Question: I will really appreciate your help if anyone can advise me how to separate the given data shown in the image into separate columns. I have tried using fixed length but you can separate the first 2 to 3 numbers correctly into the columns but the 4th, 5th onwards will not be able to separate into the columns properly. I even tried redadusting the break line but the breakline moves when you go beyond 4th and 5th column and you cannot let the complete phone number to place in the single column. I tried several VBA techniques too but none works.
Thanks for your help.

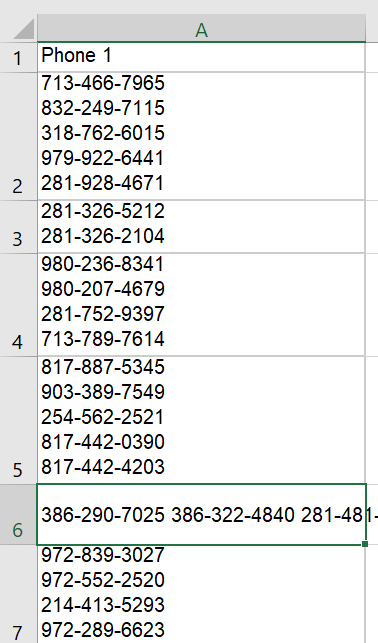
Answer: # Como 2.1 feat. the Non-Printables
I used one of my <URL>.
'''
'With Source
'.Title: Excel formula or SQL script that would put bulk text
' into individual cell
'.Type: Question
'.URL: https://stackoverflow.com/questions/52852141/excel-formula-or-sql-script-that-would-put-bulk-text-into-individual-cell
Option Explicit
'-------------------------------------------------------------------------------
Sub MultilineCellExtractor2() ' A work in progress
'-------------------------------------------------------------------------------
'Description
'Copies the contents of each cell of a specified COLUMN in a worksheet,
'skipping blank cells and converting multiple lines in cells each to a new
'cell, and returns the result in a COLUMN of a newly created worksheet.
'Arguments as constants
'cStrColumn
'The Column of the Initial Data in ThisWorkbook's ActiveSheet
'cStrColumnResult
'The Column of the Resulting Data in a Newly to be Created Worksheet
'cLoRow
'The First Row of the Resulting Data in the Newly Created Worksheet
'Returns
'A new worksheet with a column of the processed data.
'Usage
'Open the workbook to be processed. Go to VBE and insert a new module. Copy
'this script ('MultilineCellExtractor') and the function 'FirstNonPrintable'
'and paste them into the module. Edit the 'customize section' to fit your
'needs. Exit VBE and start the Run Macro Dialog (Play Button). DoubleClick or
'select 'MultilineCellExtractor' and click Run to execute.
'Remarks
'If there is no data in the column to be processed a message pops up (the only
'error handling done so far). If there are no multiline cells, the data is
'just copied while skipping the blanks.
'There can be no damage done using this script in the previously described way
'because the worksheet is only to be READ from, and the result is always
'pasted into a NEW worksheet.
'-------------------------------------------------------------------------------
'-- CUSTOMIZE BEGIN --------------------
Const cStrColumn As String = "A" 'Initial Data Column
Const cStrColumnResult As String = "A" 'Resulting Data Column
Const cLoRow As Long = 0 '0 to use the first row of the initial data range.
'-- CUSTOMIZE END ----------------------
'-------------------------------------------------------------------------------
Dim oRng As Range 'Initial Colum, Initial Range, Resulting Range
Dim arrRng As Variant 'Array Containing the Initial Data Range (Column)
Dim arrSplit As Variant 'Array Containing the Cell Lines
Dim arrData() As Variant 'Array Containing the Resulting Data Range (Column)
Dim loRow1 As Long 'First Row of the Initial Data Range (Column)
Dim loRow2 As Long 'Last Row of the Initial Data Range (Column)
Dim loRowResult As Long 'First Row of the Resulting Data Range (Column)
Dim loRng As Long 'Initial Array Rows Counter
Dim iSplit As Integer 'Multiline Cell Lines Counter
Dim loData As Long 'Resulting Array(Range) Rows Calculator and Counter
Dim strRng As String 'Initial Data Reader: Shortcut for arrRng(loRng, 1).
Dim str1 As String 'Debug String Writer
Dim lo1 As Long 'Debug String Array Data Counter
'-------------------------------------------------------------------------------
'Column of Initial Data
'Needed to calculate first and last rows of data.
Set oRng = ThisWorkbook.ActiveSheet.Range(cStrColumn & ":" & cStrColumn)
'First Row Containing Data
On Error Resume Next
loRow1 = oRng.Find(What:="*", After:=Cells(Rows.Count, cStrColumn), _
LookIn:=xlValues, LookAt:=xlPart, _
SearchOrder:=xlByRows, SearchDirection:=xlNext).Row
If Err Then
MsgBox "You have probably selected a column with no data."
GoTo ProcedureExit
End If
'Last Row Containing Data
loRow2 = oRng.Find(What:="*", After:=Cells(1, cStrColumn), _
LookIn:=xlValues, LookAt:=xlPart, _
SearchOrder:=xlByRows, SearchDirection:=xlPrevious).Row
'Calculate Initial Range
Set oRng = ThisWorkbook.ActiveSheet.Range(Cells(loRow1, cStrColumn), _
Cells(loRow2, cStrColumn))
' str1 = "Calculate Initial Range (Results):"
' str1 = str1 & vbCrLf & Space(2) & "loRow1 = " & loRow1
' str1 = str1 & vbCrLf & Space(2) & "loRow2 = " & loRow2
' str1 = str1 & vbCrLf & Space(2) & "oRng.Address: " & oRng.Address
' Debug.Print str1 & vbCrLf
'Paste range into array
arrRng = oRng
Set oRng = Nothing 'Release the variable, initial data is in arrRng.
' str1 = "arrRng Contents:"
' For lo1 = LBound(arrRng) To UBound(arrRng)
' str1 = str1 & vbCrLf & Space(2) & lo1 & ". " & arrRng(lo1, 1)
' Next
' Debug.Print str1 & vbCrLf
'-------------------------------------------------------------------------------
'Now arrays are taking over
'***
Dim iData As Integer
'Count data in arrRng to calculate size of arrData.
For loRng = LBound(arrRng) To UBound(arrRng)
strRng = arrRng(loRng, 1)
If strRng <> "" Then 'Not empty cell, continue.
If FirstNonPrintable(strRng) > 0 Then 'Non printable character found.
'Splitting arrSplit by 'FirstNonPrintable'
arrSplit = Split(strRng, Chr(FirstNonPrintable(strRng)))
'***
If iData < UBound(arrSplit) + 1 Then
'***
iData = UBound(arrSplit) + 1
'***
End If
loData = loData + 1 '+ 1 i.e. arrSplit is 0-based.
Else 'Nonprintable character not found.
loData = loData + 1
End If
' Else 'Empty cell, do nothing.
End If
Next
'Redeclare arrData using the result of the counting (loData).
ReDim Preserve arrData(1 To loData, 1 To iData)
'Reset counter for counting.
loData = 0
iData = 0
'Read data from arrRng and write to array.
For loRng = LBound(arrRng) To UBound(arrRng)
strRng = arrRng(loRng, 1)
If strRng <> "" Then 'Not empty cell, continue.
If FirstNonPrintable(strRng) > 0 Then 'Non printable character found.
'Splitting arrSplit by 'FirstNonPrintable'
arrSplit = Split(strRng, Chr(FirstNonPrintable(strRng)))
'
str1 = "arrSplit Contents:"
For lo1 = LBound(arrSplit) To UBound(arrSplit)
str1 = str1 & vbCrLf & Space(2) & lo1 + 1 & ". " & arrSplit(lo1)
Next
Debug.Print str1 & vbCrLf
loData = loData + 1
'Writing arrSplit data to arrData.
For iSplit = LBound(arrSplit) To UBound(arrSplit)
arrData(loData, iSplit + 1) = arrSplit(iSplit)
Next
Erase arrSplit 'Is repeatedly newly created to write data to arrData.
Else 'Nonprintable character not found.
loData = loData + 1
arrData(loData, 1) = strRng
End If
' Else 'Empty cell, do nothing.
End If
Next
Erase arrRng 'No longer needed, resulting data is in arrData.
'
Dim i1 As Integer
str1 = "arrData Contents:"
For lo1 = LBound(arrData) To UBound(arrData)
For i1 = LBound(arrData, 2) To UBound(arrData, 2)
str1 = str1 & vbCrLf & Space(2) & lo1 & ". " & arrData(lo1, i1)
Next
Next
Debug.Print str1
'
'-------------------------------------------------------------------------------
'Return data in new worksheet
'Calculate the first row of data in the resulting worksheet.
If cLoRow > 0 Then
loRowResult = cLoRow 'Row as the constant in the 'customize section'.
Else
loRowResult = loRow1 'Same row as in the initial worksheet.
End If
'Add a new (resulting) worksheet positioned after the initial worksheet.
ThisWorkbook.Worksheets.Add _
After:=ActiveSheet 'The resulting worksheet is active now.
'Calculate the resulting range in the new worksheet.
Set oRng = ActiveSheet.Cells(loRowResult, cStrColumnResult). _
Resize(UBound(arrData), UBound(arrData, 2))
Debug.Print oRng.Address
'Paste data into the resulting range.
oRng = arrData
Erase arrData 'No longer needed, all data is in oRng.
'-------------------------------------------------------------------------------
ProcedureExit:
Set oRng = Nothing 'Release the variable, all data is in the worksheet.
End Sub
'-------------------------------------------------------------------------------
'-------------------------------------------------------------------------------
Function FirstNonPrintable(StringToClean As String, _
Optional Code0Position1String2 As Integer = 0) As Variant
'-------------------------------------------------------------------------------
'Description
'Finds the first character in a string that is different from the character
'at the same position in the cleaned version of the same string and returns
'its code, position or string.
'Arguments
'StringToClean (String)
'The string to clean.
'Code0Position1String2 (Integer)
'Returns for
'0, the character code (Asc) of the found character to be used with
'the Chr function.
'1, the position of the found character.
'2, the found character.
Dim strCleaned As String
Dim loLen As Long
strCleaned = WorksheetFunction.Clean(StringToClean)
If StringToClean = strCleaned Then Exit Function
For loLen = 1 To Len(StringToClean)
If Mid(StringToClean, loLen, 1) <> Mid(strCleaned, loLen, 1) Then
Select Case Code0Position1String2
Case 0
FirstNonPrintable = Asc(Mid(StringToClean, loLen, 1))
Case 1
FirstNonPrintable = loLen
Case 2
FirstNonPrintable = Mid(StringToClean, loLen, 1)
End Select
Exit Function
End If
Next
End Function
'-------------------------------------------------------------------------------
'''
This is the file from the link you posted:
<URL>
And this is the result in a new worksheet after the program runs:
<URL>
You said put the values . There are 120 lines on your sheet that aren't blank, including the line with phone in it. And there are 120 lines in the and the data is split into columns. Now, if you could explain to me what is wrong with the output so I can fix it. BTW the program will run til the end of the column no matter how many blank lines. Only a memory shortage can crash it.
'''
'With Source
'.Title: Excel formula or SQL script that would put bulk text
' into individual cell
'.Type: Question
'.URL: https://stackoverflow.com/questions/52852141/excel-formula-or-sql-script-that-would-put-bulk-text-into-individual-cell
Option Explicit
'-------------------------------------------------------------------------------
Sub MultilineCellExtractor()
'-------------------------------------------------------------------------------
'Description
'Copies the contents of each cell of a specified COLUMN in a worksheet,
'skipping blank cells and converting multiple lines in cells each to a new
'cell, and returns the result in a COLUMN of a newly created worksheet.
'Arguments as constants
'cStrColumn
'The Column of the Initial Data in ThisWorkbook's ActiveSheet
'cStrColumnResult
'The Column of the Resulting Data in a Newly to be Created Worksheet
'cLoRow
'The First Row of the Resulting Data in the Newly Created Worksheet
'Returns
'A new worksheet with a column of the processed data.
'Usage
'Open the workbook to be processed. Go to VBE and insert a new module. Copy
'this script ('MultilineCellExtractor') and the function 'FirstNonPrintable'
'and paste them into the module. Edit the 'customize section' to fit your
'needs. Exit VBE and start the Run Macro Dialog (Play Button). DoubleClick or
'select 'MultilineCellExtractor' and click Run to execute.
'Remarks
'If there is no data in the column to be processed a message pops up (the only
'error handling done so far). If there are no multiline cells, the data is
'just copied while skipping the blanks.
'There can be no damage done using this script in the previously described way
'because the worksheet is only to be READ from, and the result is always
'pasted into a NEW worksheet.
'-------------------------------------------------------------------------------
'-- CUSTOMIZE BEGIN --------------------
Const cStrColumn As String = "A" 'Initial Data Column
Const cStrColumnResult As String = "A" 'Resulting Data Column
Const cLoRow As Long = 0 '0 to use the first row of the initial data range.
'-- CUSTOMIZE END ----------------------
'-------------------------------------------------------------------------------
Dim oRng As Range 'Initial Colum, Initial Range, Resulting Range
Dim arrRng As Variant 'Array Containing the Initial Data Range (Column)
Dim arrSplit As Variant 'Array Containing the Cell Lines
Dim arrData() As Variant 'Array Containing the Resulting Data Range (Column)
Dim loRow1 As Long 'First Row of the Initial Data Range (Column)
Dim loRow2 As Long 'Last Row of the Initial Data Range (Column)
Dim loRowResult As Long 'First Row of the Resulting Data Range (Column)
Dim loRng As Long 'Initial Array Rows Counter
Dim iSplit As Integer 'Multiline Cell Lines Counter
Dim loData As Long 'Resulting Array(Range) Rows Calculator and Counter
Dim strRng As String 'Initial Data Reader: Shortcut for arrRng(loRng, 1).
Dim str1 As String 'Debug String Writer
Dim lo1 As Long 'Debug String Array Data Counter
'-------------------------------------------------------------------------------
'Column of Initial Data
'Needed to calculate first and last rows of data.
Set oRng = ThisWorkbook.ActiveSheet.Range(cStrColumn & ":" & cStrColumn)
'First Row Containing Data
On Error Resume Next
loRow1 = oRng.Find(What:="*", After:=Cells(Rows.Count, cStrColumn), _
LookIn:=xlValues, LookAt:=xlPart, _
SearchOrder:=xlByRows, SearchDirection:=xlNext).Row
If Err Then
MsgBox "You have probably selected a column with no data."
GoTo ProcedureExit
End If
'Last Row Containing Data
loRow2 = oRng.Find(What:="*", After:=Cells(1, cStrColumn), _
LookIn:=xlValues, LookAt:=xlPart, _
SearchOrder:=xlByRows, SearchDirection:=xlPrevious).Row
'Calculate Initial Range
Set oRng = ThisWorkbook.ActiveSheet.Range(Cells(loRow1, cStrColumn), _
Cells(loRow2, cStrColumn))
' str1 = "Calculate Initial Range (Results):"
' str1 = str1 & vbCrLf & Space(2) & "loRow1 = " & loRow1
' str1 = str1 & vbCrLf & Space(2) & "loRow2 = " & loRow2
' str1 = str1 & vbCrLf & Space(2) & "oRng.Address: " & oRng.Address
' Debug.Print str1 & vbCrLf
'Paste range into array
arrRng = oRng
Set oRng = Nothing 'Release the variable, initial data is in arrRng.
' str1 = "arrRng Contents:"
' For lo1 = LBound(arrRng) To UBound(arrRng)
' str1 = str1 & vbCrLf & Space(2) & lo1 & ". " & arrRng(lo1, 1)
' Next
' Debug.Print str1 & vbCrLf
'-------------------------------------------------------------------------------
'Now arrays are taking over
'***
Dim iData As Integer
'Count data in arrRng to calculate size of arrData.
For loRng = LBound(arrRng) To UBound(arrRng)
strRng = arrRng(loRng, 1)
' If strRng <> "" Then 'Not empty cell, continue.
If FirstNonPrintable(strRng) > 0 Then 'Non printable character found.
'Splitting arrSplit by 'FirstNonPrintable'
arrSplit = Split(strRng, Chr(FirstNonPrintable(strRng)))
'***
If iData < UBound(arrSplit) + 1 Then
'***
iData = UBound(arrSplit) + 1
'***
End If
loData = loData + 1 '+ 1 i.e. arrSplit is 0-based.
Else 'Nonprintable character not found.
loData = loData + 1
End If
' Else 'Empty cell, do nothing.
' End If
Next
'Redeclare arrData using the result of the counting (loData).
ReDim Preserve arrData(1 To loData, 1 To iData)
'Reset counter for counting.
loData = 0
iData = 0
'Read data from arrRng and write to array.
For loRng = LBound(arrRng) To UBound(arrRng)
strRng = arrRng(loRng, 1)
' If strRng <> "" Then 'Not empty cell, continue.
If FirstNonPrintable(strRng) > 0 Then 'Non printable character found.
'Splitting arrSplit by 'FirstNonPrintable'
arrSplit = Split(strRng, Chr(FirstNonPrintable(strRng)))
'
str1 = "arrSplit Contents:"
For lo1 = LBound(arrSplit) To UBound(arrSplit)
str1 = str1 & vbCrLf & Space(2) & lo1 + 1 & ". " & arrSplit(lo1)
Next
Debug.Print str1 & vbCrLf
loData = loData + 1
'Writing arrSplit data to arrData.
For iSplit = LBound(arrSplit) To UBound(arrSplit)
arrData(loData, iSplit + 1) = arrSplit(iSplit)
Next
Erase arrSplit 'Is repeatedly newly created to write data to arrData.
Else 'Nonprintable character not found.
loData = loData + 1
arrData(loData, 1) = strRng
End If
' Else 'Empty cell, do nothing.
' End If
Next
Erase arrRng 'No longer needed, resulting data is in arrData.
'
Dim i1 As Integer
str1 = "arrData Contents:"
For lo1 = LBound(arrData) To UBound(arrData)
For i1 = LBound(arrData, 2) To UBound(arrData, 2)
str1 = str1 & vbCrLf & Space(2) & lo1 & ". " & arrData(lo1, i1)
Next
Next
Debug.Print str1
'
'-------------------------------------------------------------------------------
'Return data in new worksheet
'Calculate the first row of data in the resulting worksheet.
If cLoRow > 0 Then
loRowResult = cLoRow 'Row as the constant in the 'customize section'.
Else
loRowResult = loRow1 'Same row as in the initial worksheet.
End If
'Add a new (resulting) worksheet positioned after the initial worksheet.
ThisWorkbook.Worksheets.Add _
After:=ActiveSheet 'The resulting worksheet is active now.
'Calculate the resulting range in the new worksheet.
Set oRng = ActiveSheet.Cells(loRowResult, cStrColumnResult). _
Resize(UBound(arrData), UBound(arrData, 2))
Debug.Print oRng.Address
'Paste data into the resulting range.
oRng = arrData
Erase arrData 'No longer needed, all data is in oRng.
'-------------------------------------------------------------------------------
ProcedureExit:
Set oRng = Nothing 'Release the variable, all data is in the worksheet.
End Sub
'-------------------------------------------------------------------------------
'-------------------------------------------------------------------------------
Function FirstNonPrintable(StringToClean As String, _
Optional Code0Position1String2 As Integer = 0) As Variant
'-------------------------------------------------------------------------------
'Description
'Finds the first character in a string that is different from the character
'at the same position in the cleaned version of the same string and returns
'its code, position or string.
'Arguments
'StringToClean (String)
'The string to clean.
'Code0Position1String2 (Integer)
'Returns for
'0, the character code (Asc) of the found character to be used with
'the Chr function.
'1, the position of the found character.
'2, the found character.
Dim strCleaned As String
Dim loLen As Long
strCleaned = WorksheetFunction.Clean(StringToClean)
If StringToClean = strCleaned Then Exit Function
For loLen = 1 To Len(StringToClean)
If Mid(StringToClean, loLen, 1) <> Mid(strCleaned, loLen, 1) Then
Select Case Code0Position1String2
Case 0
FirstNonPrintable = Asc(Mid(StringToClean, loLen, 1))
Case 1
FirstNonPrintable = loLen
Case 2
FirstNonPrintable = Mid(StringToClean, loLen, 1)
End Select
Exit Function
End If
Next
End Function
'-------------------------------------------------------------------------------
'''
Todays Results should be what you're looking for.
<URL>